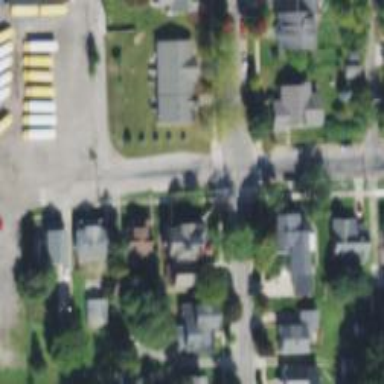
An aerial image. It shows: Neighbourhood with historic district.